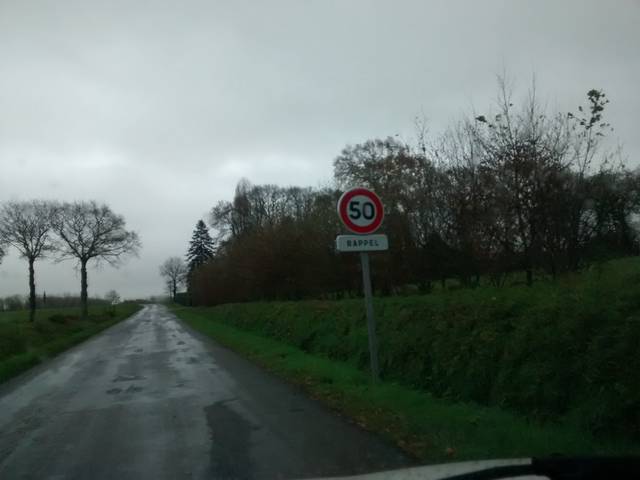
Region: France
Coordinates: 48.1, -1.598